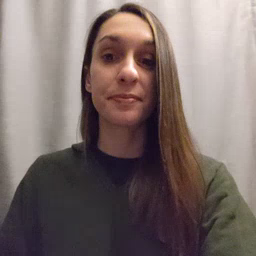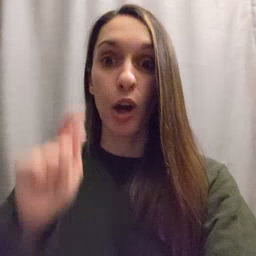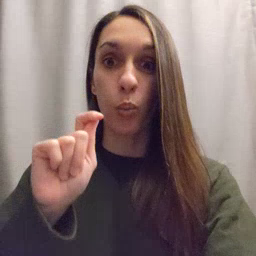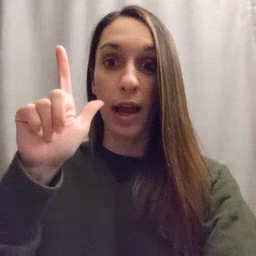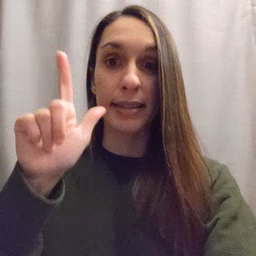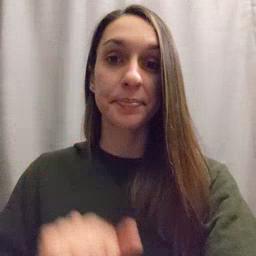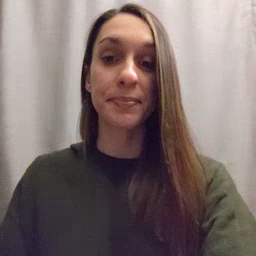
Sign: awake